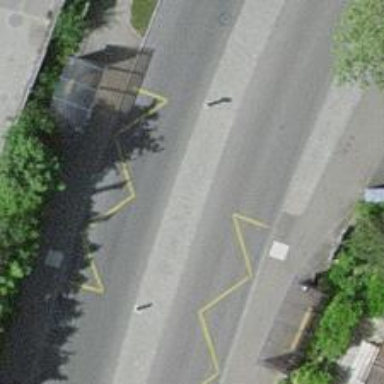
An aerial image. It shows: Bus stop equipped with public transport stop position.